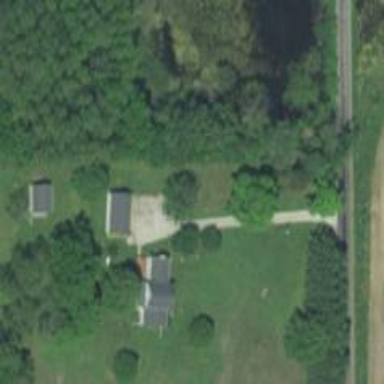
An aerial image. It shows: Driveway leading to service road.